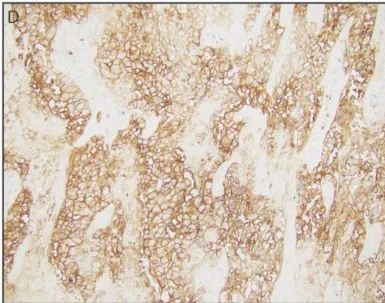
Representative histopathology of extrarenal renal cell carcinoma, demonstrating clear cell renal cell carcinoma in the spleen. (D) Carbonic anhydrase IX (CAIX) positivity of tumor cells.
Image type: pathology (immunostaining)